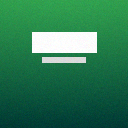
Screen state: on